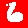
Digit: 6